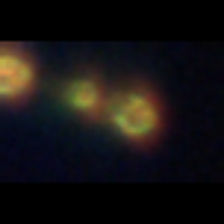
Taxon: Chaetoceros
Group: Diatoms